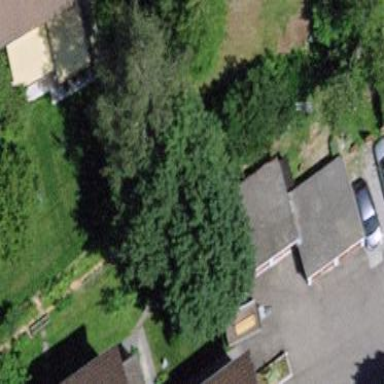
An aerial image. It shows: Group of garages.